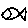
Label: fish